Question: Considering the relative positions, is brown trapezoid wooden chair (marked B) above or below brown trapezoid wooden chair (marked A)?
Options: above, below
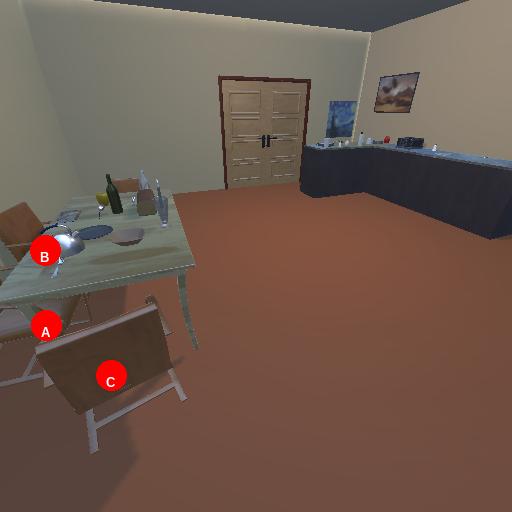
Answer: above